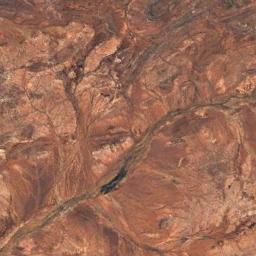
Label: desert